Question: I need to write a query in sql server to data get like this.

Essentially it is group by dept, race, gender and then
'''
SUM(employees_of_race_by_gender),Sum(employees_Of_Dept).
'''
I could get data of first four columns, getting sum of employees in that dept is becoming difficult.
Could you pls help me in writing the query?
All these details in same table Emp. Columns of Emp are Emp_Number, Race_Name,Gender,Dept
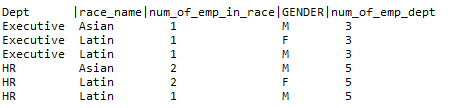
Answer: Your "num_of_emp_in_race" is actually by Gender too
'''
SELECT DISTINCT
Dept,
Race_name,
Gender,
COUNT(*) OVER (PARTITION BY Dept, Race_name, Gender) AS num_of_emp_in_race,
COUNT(*) OVER (PARTITION BY Dept) AS num_of_emp_dept
FROM
MyTable
'''
You should probably have this
'''
COUNT(*) OVER (PARTITION BY Dept, Gender) AS PerDeptRace
COUNT(*) OVER (PARTITION BY Dept, Race_name) AS PerDeptGender,
COUNT(*) OVER (PARTITION BY Dept, Race_name, Gender) AS PerDeptRaceGender,
COUNT(*) OVER (PARTITION BY Dept) AS PerDept
'''
Edit: the DISTINCT appears to be applied before the COUNT (which <URL> so try this instead
'''
SELECT DISTINCT
*
FROM
(
SELECT
Dept,
Race_name,
Gender,
COUNT(*) OVER (PARTITION BY Dept, Race_name, Gender) AS num_of_emp_in_race,
COUNT(*) OVER (PARTITION BY Dept) AS num_of_emp_dept
FROM
MyTable
) foo
'''